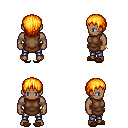
a pixel art fantasy rpg character, male body template, human, dark skin, brown tunic, metal pants, light blonde plain hairstyle, bracelets, brown slippers, four views (front, back, left, right), 2x2 character sprite sheet, small pixel art, hard edges, no anti-aliasing